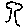
Label: tree